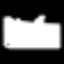
Label: squiggle